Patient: sex M, age 56
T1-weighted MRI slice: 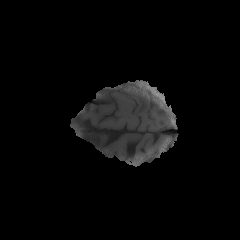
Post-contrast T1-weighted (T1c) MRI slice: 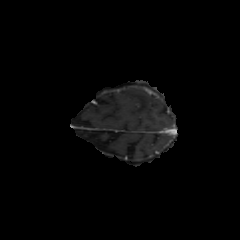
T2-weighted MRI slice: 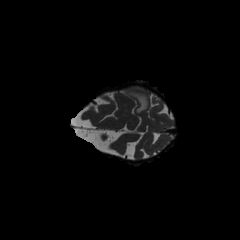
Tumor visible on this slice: yes
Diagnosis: Glioblastoma, IDH-wildtype
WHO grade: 4